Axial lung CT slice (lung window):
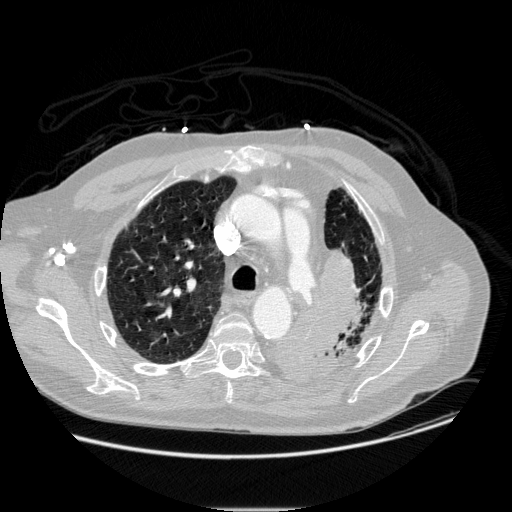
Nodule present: no